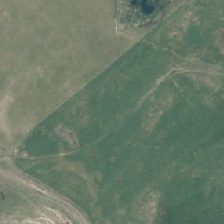
Land cover: high_producing_grassland